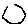
Label: hexagon